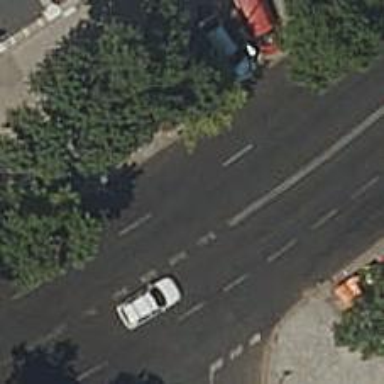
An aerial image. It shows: Pedestrian road.